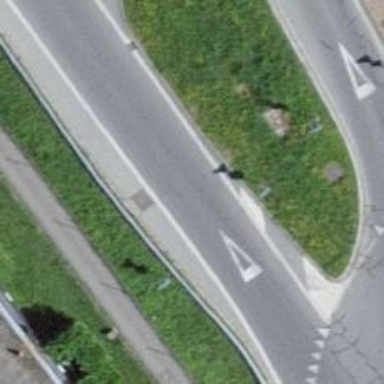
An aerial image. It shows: Asphalt trunk link road.